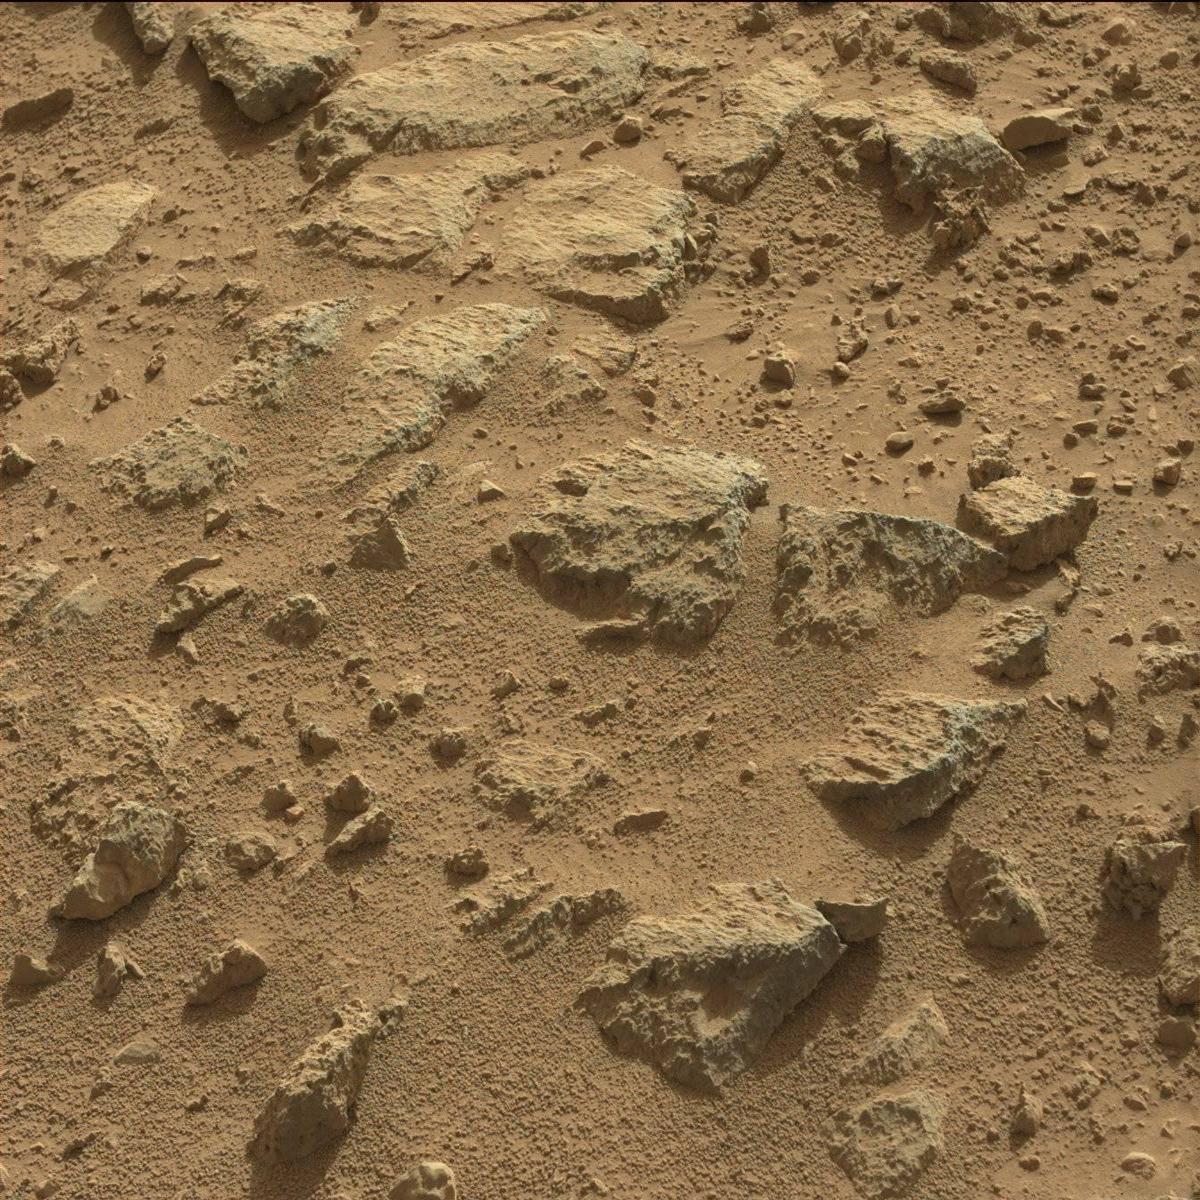
Terrain classes present: Bedrock, Rock, Sand / Soil